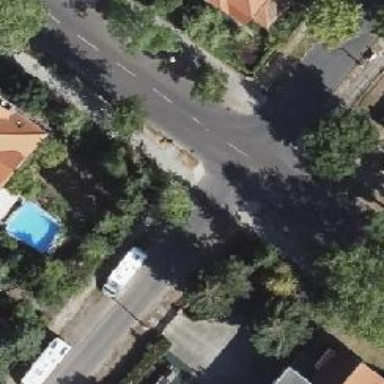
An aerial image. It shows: Smooth asphalt road in residential area.